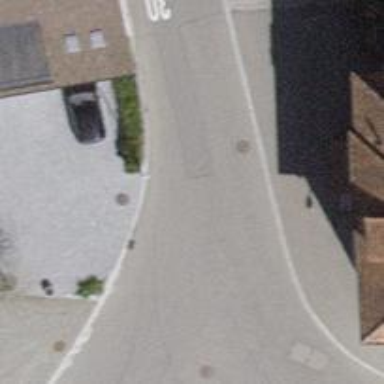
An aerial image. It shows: Residential road with asphalt surface and sidewalk on the left side.